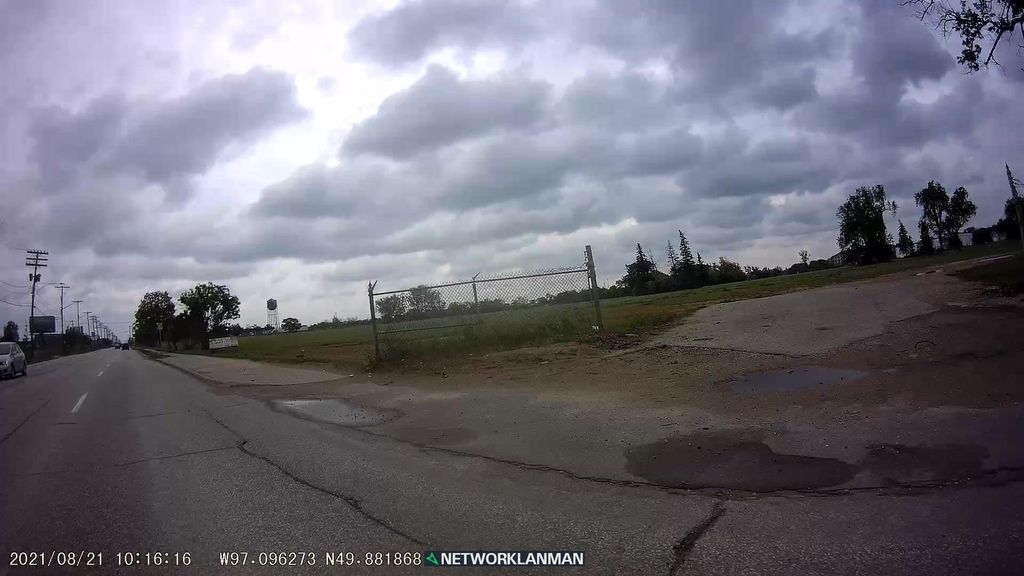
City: winnipeg